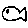
Label: fish